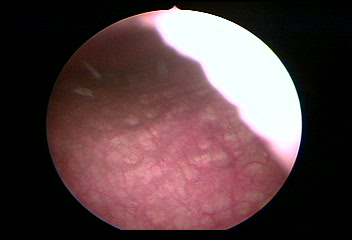
Modality: WLC
Class: Normal mucosa
Bladder cancer association: No